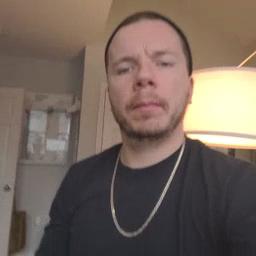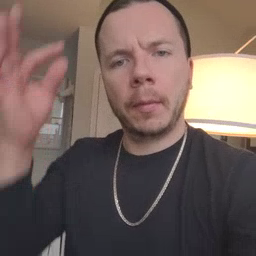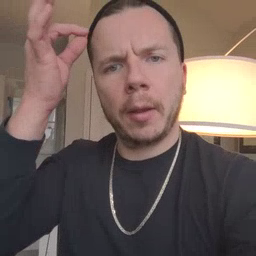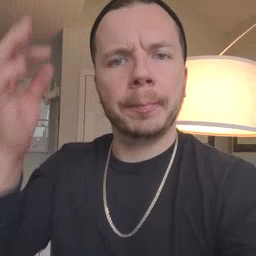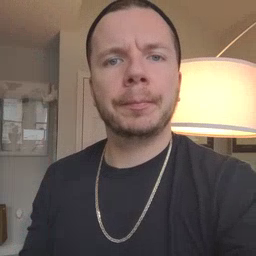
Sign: hair